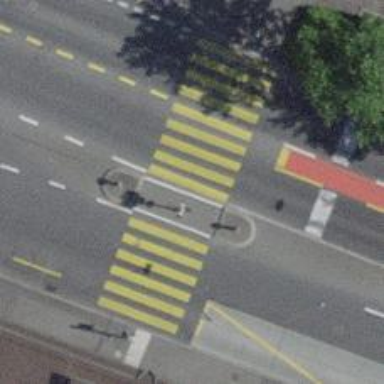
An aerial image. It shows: Road crossing with traffic signals and pedestrian island.